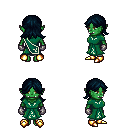
a pixel art fantasy rpg character, female body template, orc, green skin, sash dress, white pants, raven loose hair, metal gloves, gold boots, four views (front, back, left, right), 2x2 character sprite sheet, small pixel art, hard edges, no anti-aliasing